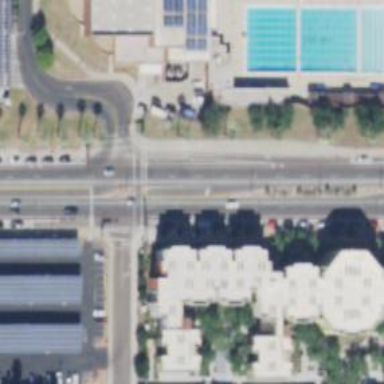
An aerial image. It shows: Solid stop line on the road.